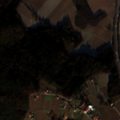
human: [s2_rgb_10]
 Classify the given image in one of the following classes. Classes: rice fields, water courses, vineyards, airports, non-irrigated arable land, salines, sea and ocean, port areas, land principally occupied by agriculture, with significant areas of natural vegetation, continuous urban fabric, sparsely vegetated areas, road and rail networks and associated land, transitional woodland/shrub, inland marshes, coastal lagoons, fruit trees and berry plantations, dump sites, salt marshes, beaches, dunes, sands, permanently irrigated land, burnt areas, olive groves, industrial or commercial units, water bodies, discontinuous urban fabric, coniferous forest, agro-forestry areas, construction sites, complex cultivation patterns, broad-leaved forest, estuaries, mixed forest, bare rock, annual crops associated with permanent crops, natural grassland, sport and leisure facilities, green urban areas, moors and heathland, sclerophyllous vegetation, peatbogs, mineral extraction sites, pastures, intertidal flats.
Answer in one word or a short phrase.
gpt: non-irrigated arable land, complex cultivation patterns, coniferous forest, mixed forest